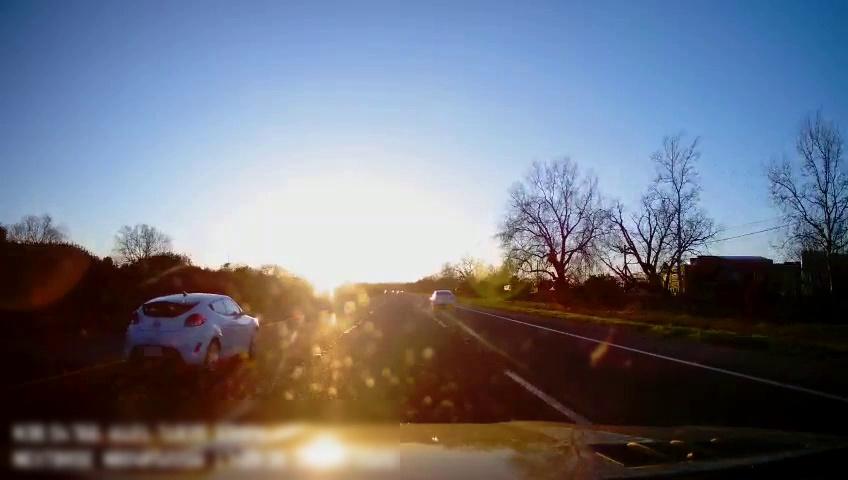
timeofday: Day
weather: Sunny
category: Drivable Space
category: Vehicles | Car
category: Vehicles | SUV
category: Lanes | Alternate Lane
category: Lanes | Current Lane
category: Lanes | Current Lane
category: Lanes | Alternate Lane